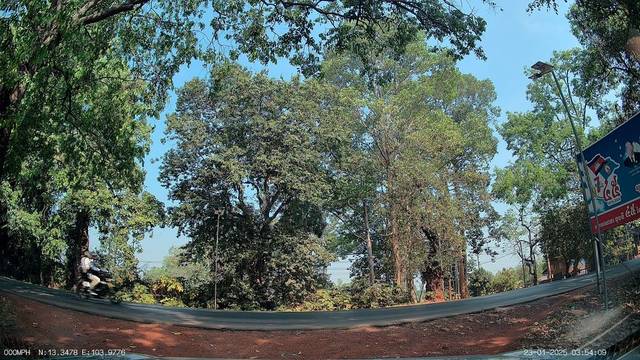
Region: Thailand
Coordinates: 13.015, 101.378